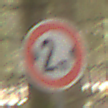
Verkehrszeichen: TatsaechlicheBreite2
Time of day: MorningAfternoon
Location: Outdoor (Nature)
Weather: Overcast
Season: Winter
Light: Natural